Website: apple
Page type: account-selection
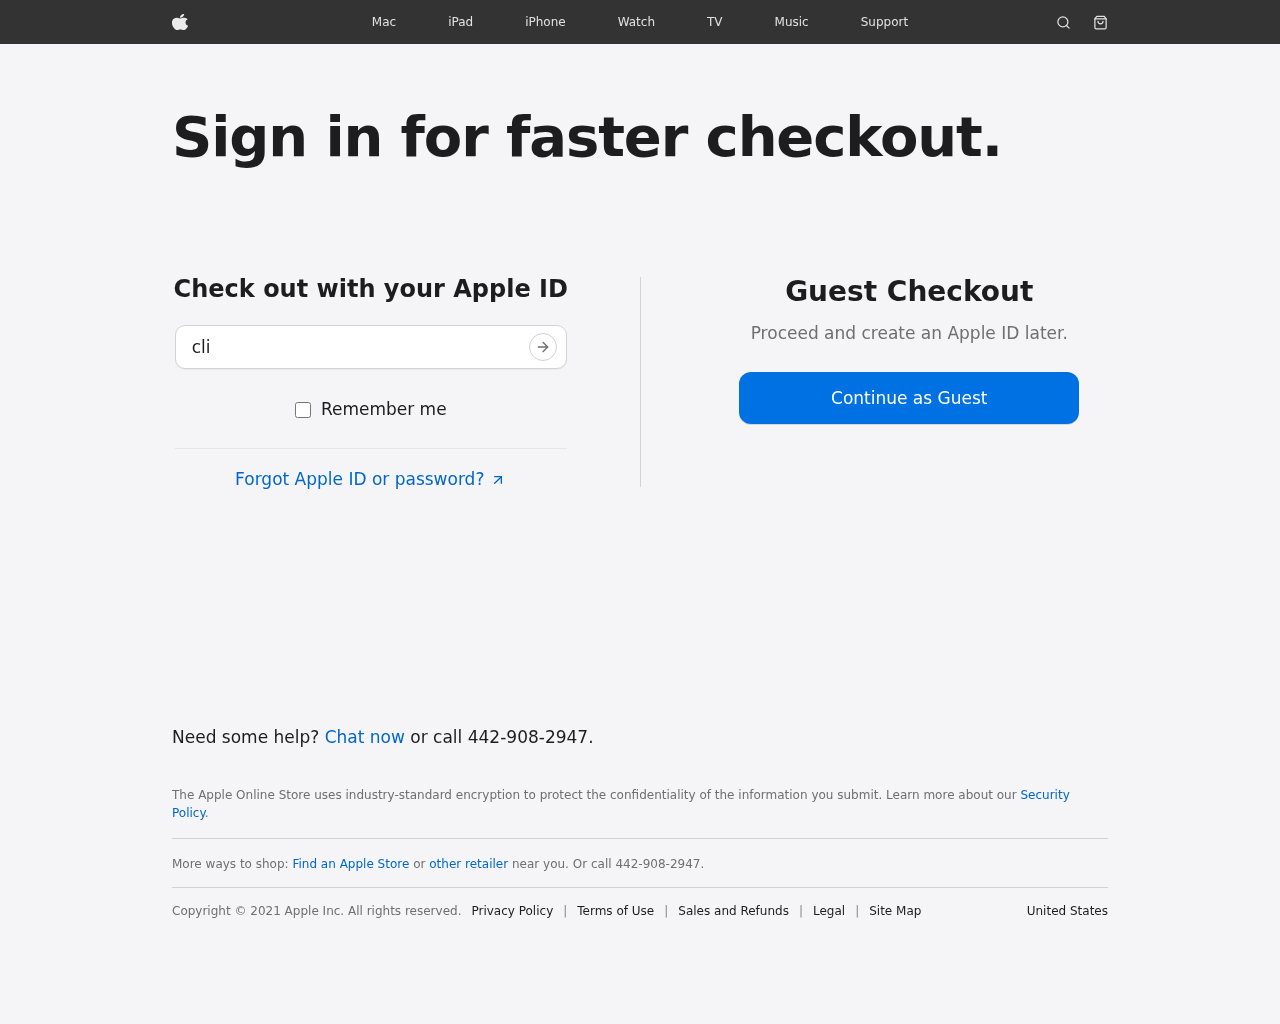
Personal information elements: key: PII_LOGIN_USERNAME
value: cliffordcarey33